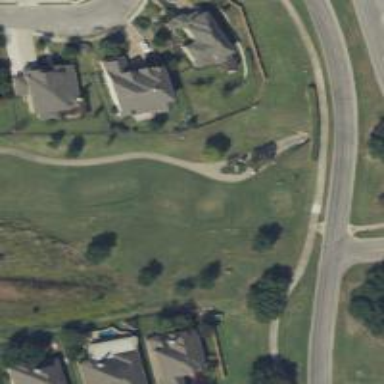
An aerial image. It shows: Pathway for golfing.